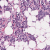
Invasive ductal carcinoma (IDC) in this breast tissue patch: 1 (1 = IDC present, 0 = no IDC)